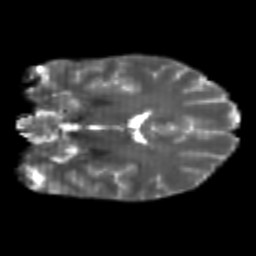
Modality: T2w
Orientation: coronal
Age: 25
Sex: male
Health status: healthy
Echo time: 0.074 s